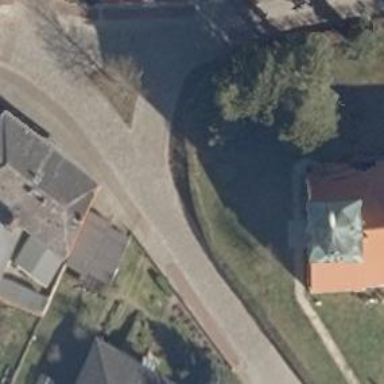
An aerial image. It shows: Residential road.